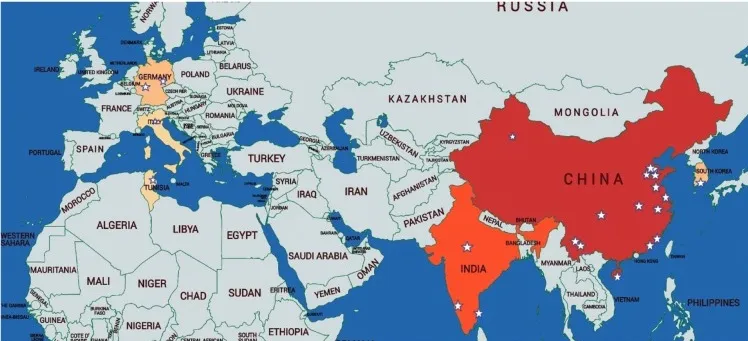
Phylogenetic analysis. Based on Myroides odoratimumus 16SrRNA gene sequences. The strain from the immunocompromised patient in Italy is indicated with the red point. Reference strains from GenBank with their accession number are shown. The tree was constructed by the neighbor-joining method based on Kimura's two-parameter model distance matrices with the MEGA program (version 7.0.26). Branch values are shown in the figure.
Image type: radiology (ct)